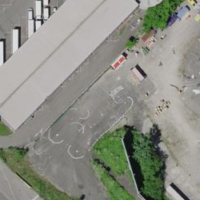
EUNIS habitat code: 56
Species observed at this site:
Euphorbia cyparissias
Achillea millefolium
Daucus carota